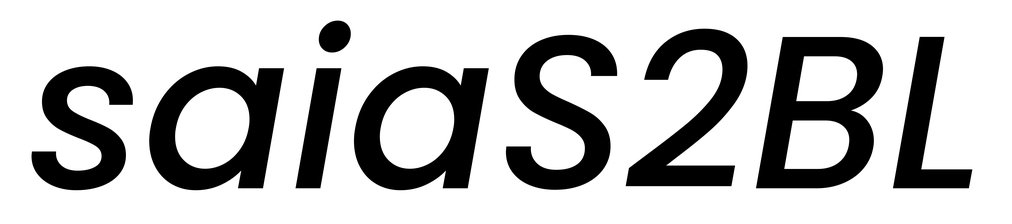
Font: Poppins-MediumItalic